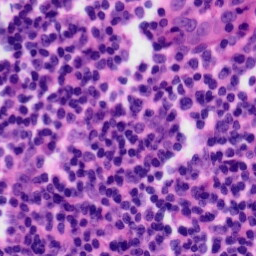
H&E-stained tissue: Tonsil